Interaction volume radius: 5 \u00c5
Interaction volume height: 20 \u00c5
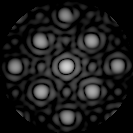
Disorder parameter: 0.09672